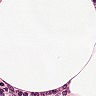
Metastatic tissue present: no